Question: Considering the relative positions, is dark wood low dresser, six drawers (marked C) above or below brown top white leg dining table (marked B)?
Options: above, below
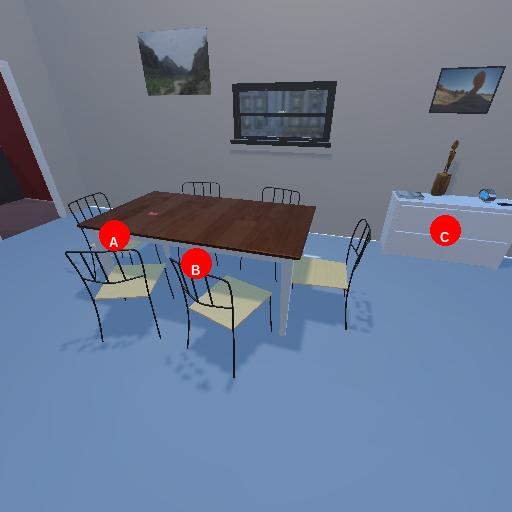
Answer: above